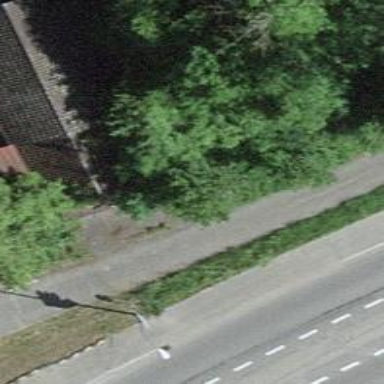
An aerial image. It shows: Shed building.